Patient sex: F
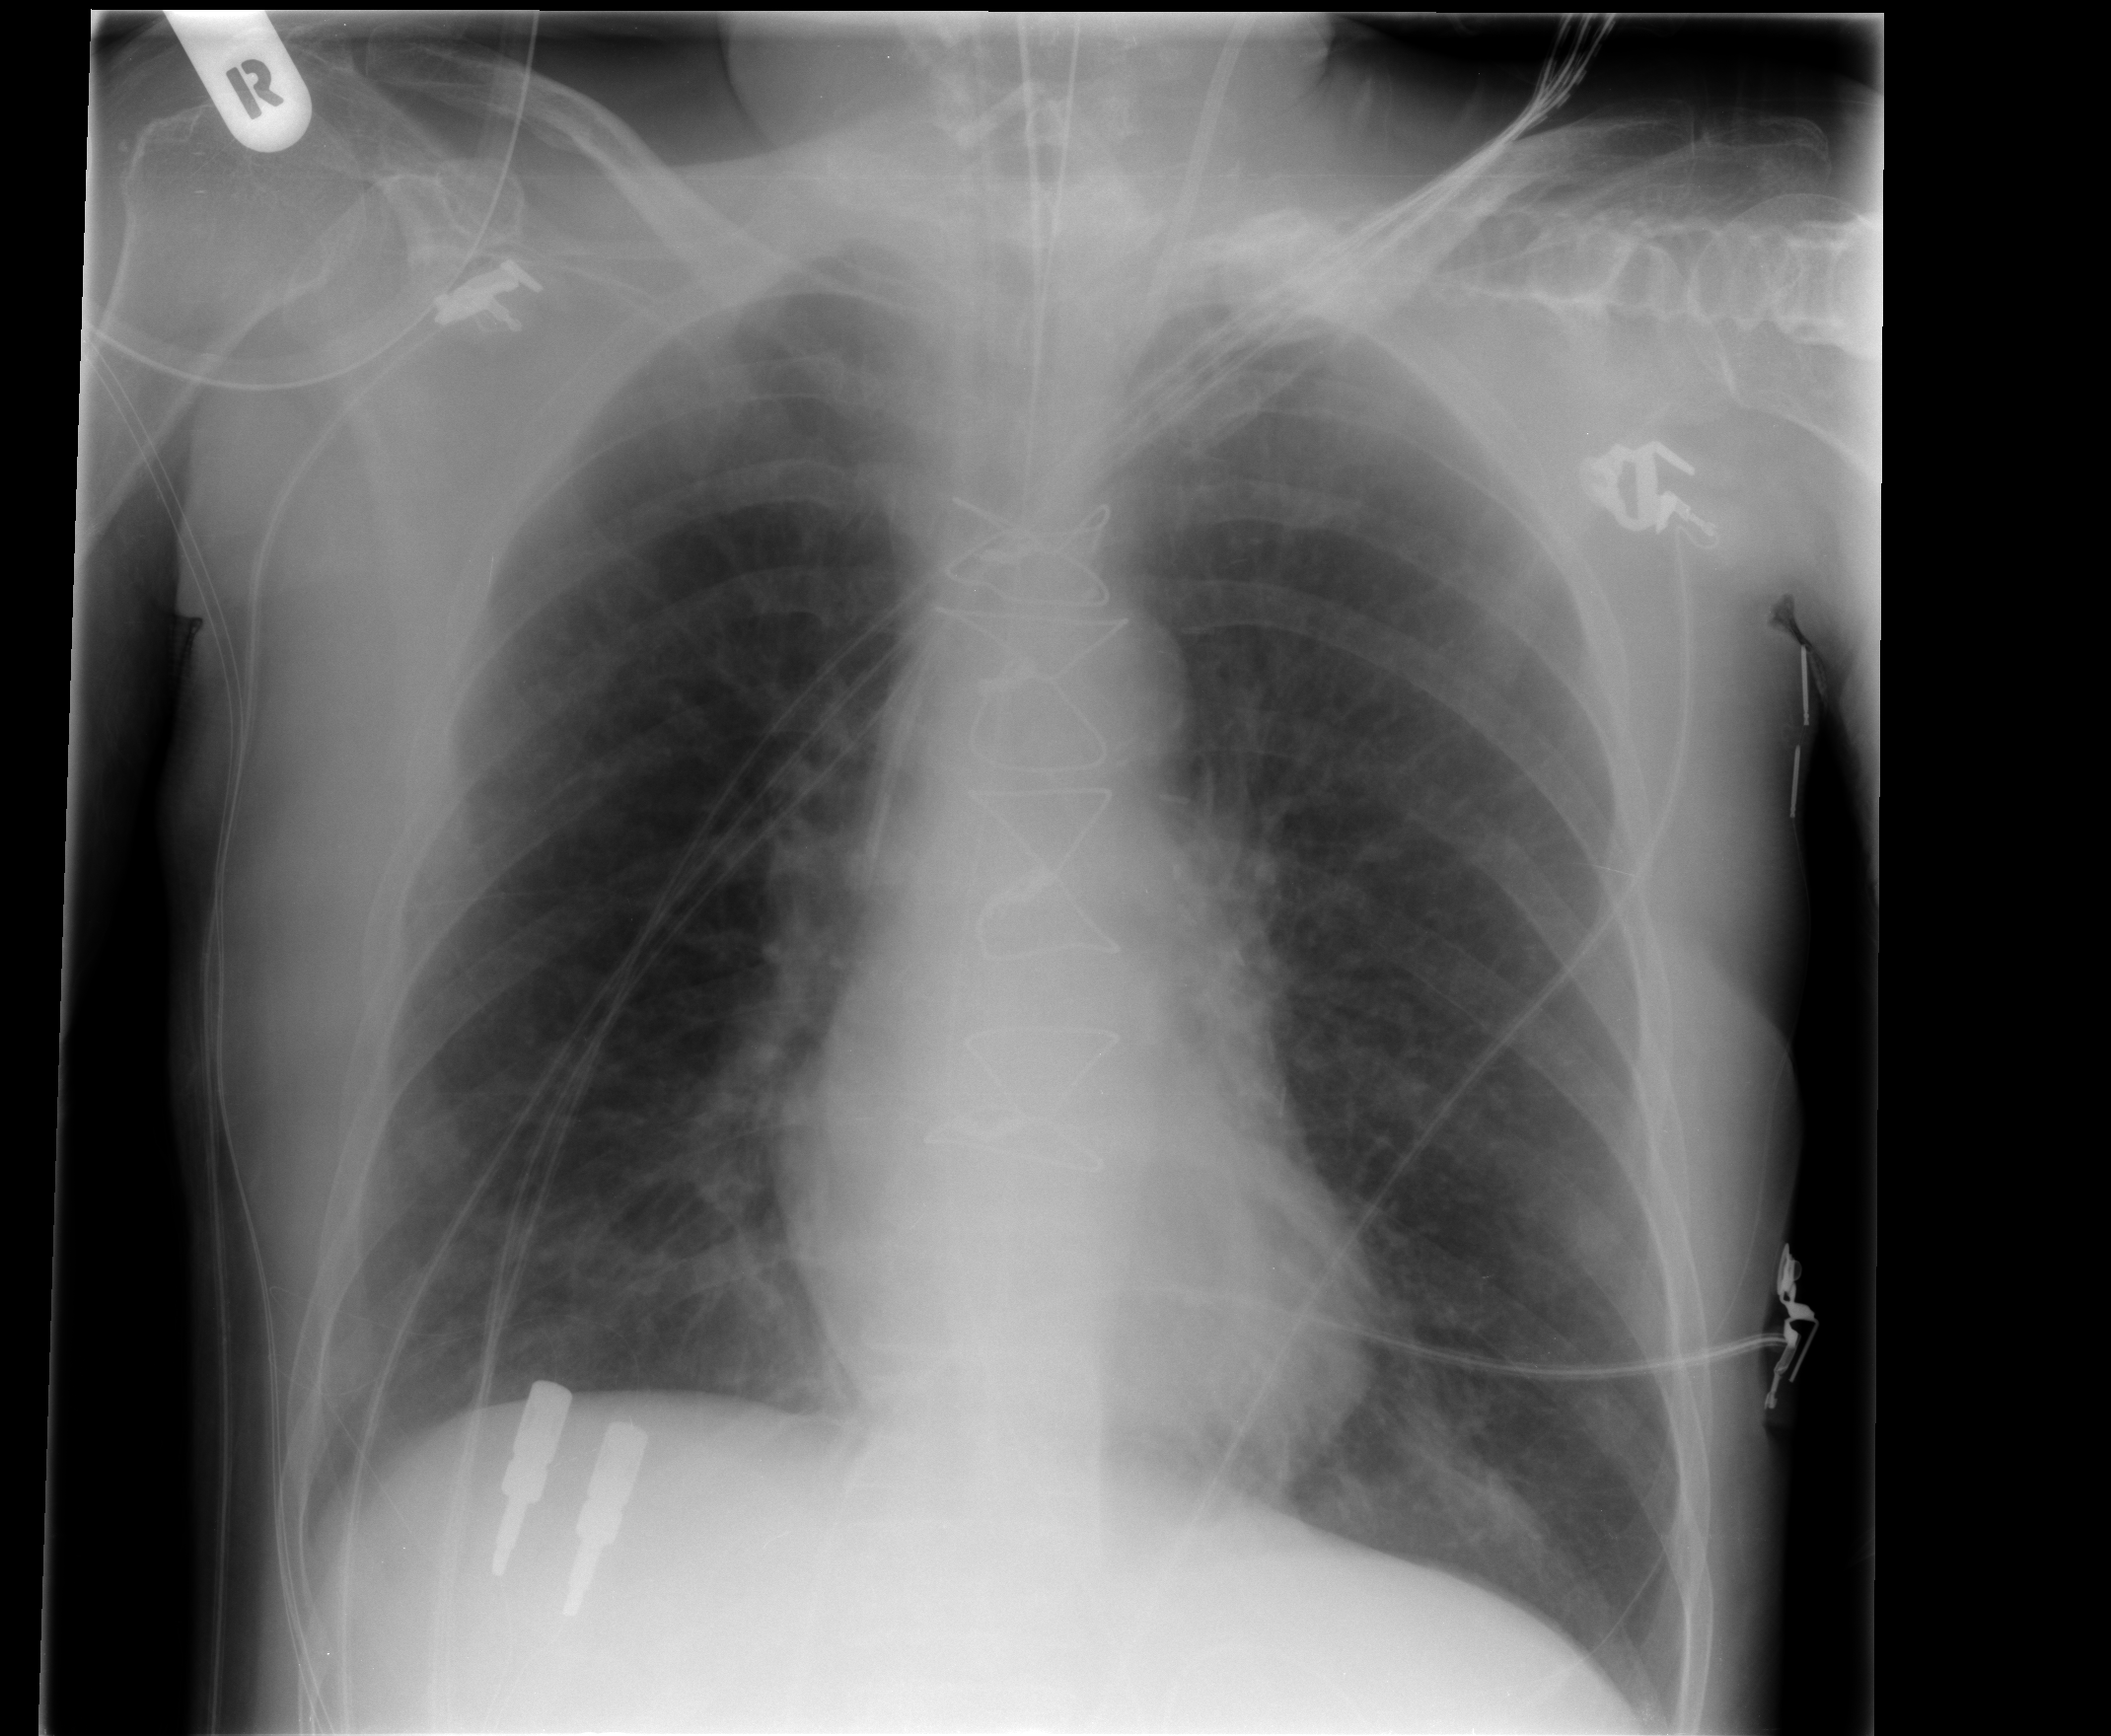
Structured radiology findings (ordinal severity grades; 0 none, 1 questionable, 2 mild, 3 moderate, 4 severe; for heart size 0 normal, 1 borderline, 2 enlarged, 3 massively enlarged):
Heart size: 0
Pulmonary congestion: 1
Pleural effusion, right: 0
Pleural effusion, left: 0
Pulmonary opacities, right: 0
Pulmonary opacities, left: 0
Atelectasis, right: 2
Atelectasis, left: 2